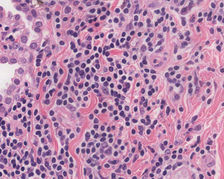
Tumor epithelial tissue: yes
Tumor-associated stroma tissue: yes
Normal tissue: no